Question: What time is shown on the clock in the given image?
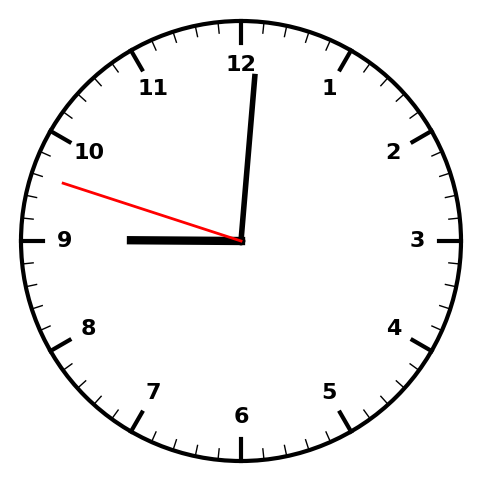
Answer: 09:00:48